【题型】选择题　【知识点】解析几何　【难度】medium
在平面直角坐标系$xOy$中，点$A(4,0)$,$B(1,0)$,$C(-1,0)$,$D(0,1)$，若点$P$满足$|PA|=2|PB|$，则$|PC|+\frac{1}{2}|PD|$的最小值为（ ）．

A．$2$　　　B．$\frac{\sqrt{5}}{2}$　　　C．$\frac{\sqrt{17}}{2}$　　　D．$\frac{\sqrt{5}}{2}+1$
【解答】
【答案】C

【知识点】轨迹问题——圆、定点到圆上点的最值（范围）

【分析】先求出点$P$的轨迹方程为$x^2+y^2=4$，设$M(-4,0)$，整理可得$|PC|=\frac{1}{2}|PM|$，从而将所求转化为点$P$到点$D$和点$M$的距离之和的一半，再结合图象进行求解即可．

【详解】设$P(x,y)$，

由$|PA|=2|PB|$，

得$\sqrt{(x-4)^2+y^2}=2\sqrt{(x-1)^2+y^2}$，化简整理得$x^2+y^2=4$，

故点$P$的轨迹是以$(0,0)$为圆心，2为半径的圆，

$|PC|=\sqrt{(x+1)^2+y^2}=\frac{1}{2}\sqrt{4x^2+8x+4+4y^2}=\frac{1}{2}\sqrt{x^2+8x+y^2+4+3(x^2+y^2)}$

$=\frac{1}{2}\sqrt{x^2+8x+16+y^2}=\frac{1}{2}\sqrt{(x+4)^2+y^2}$，

设$M(-4,0)$，则$|PC|=\frac{1}{2}|PM|$，

故$|PC|+\frac{1}{2}|PD|=\frac{1}{2}|PM|+\frac{1}{2}|PD|=\frac{1}{2}(|PM|+|PD|)\geq\frac{1}{2}|MD|=\frac{\sqrt{17}}{2}$，

当且仅当$P,M,D$三点共线时取等号，

所以$|PC|+\frac{1}{2}|PD|$的最小值为$\frac{\sqrt{17}}{2}$．

故选：C．

【点睛】关键点点睛：设$M(-4,0)$，得出$|PC|=\frac{1}{2}|PM|$，将问题转化为点$P$到点$D$和点$M$的距离之和的一半是解决本题的关键．
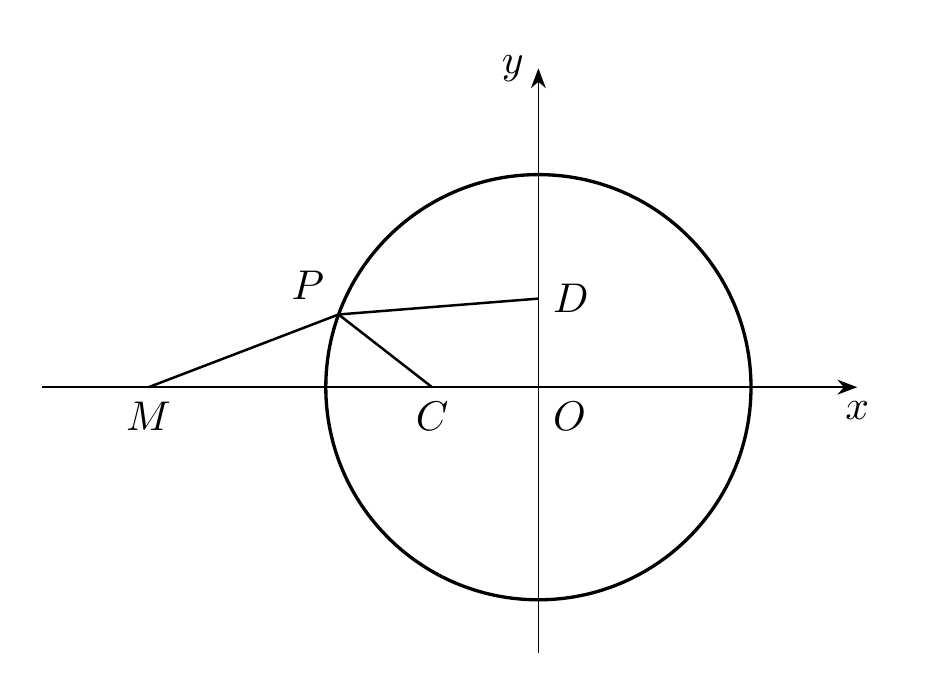